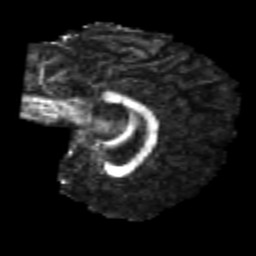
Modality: FA
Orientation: sagittal
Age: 22
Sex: male
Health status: healthy
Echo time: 0.074 s